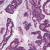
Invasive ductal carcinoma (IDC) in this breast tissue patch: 1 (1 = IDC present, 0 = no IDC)